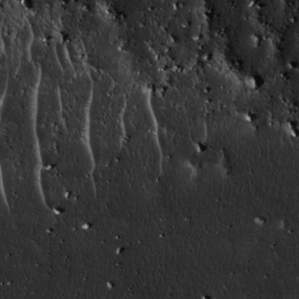
Label: non_frost